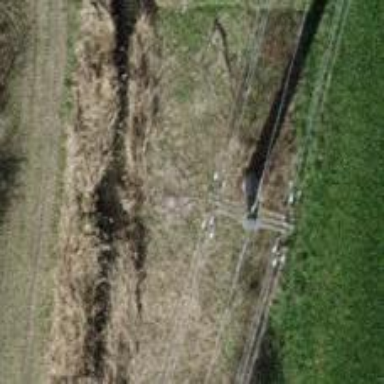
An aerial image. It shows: Power line is depicted.